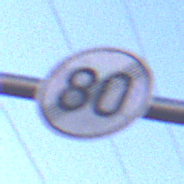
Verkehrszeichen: EndeGeschwindigkeit80
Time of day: SunriseSunset
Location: Outdoor (Nature)
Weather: Clear
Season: NotSpecified
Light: Natural